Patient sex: F
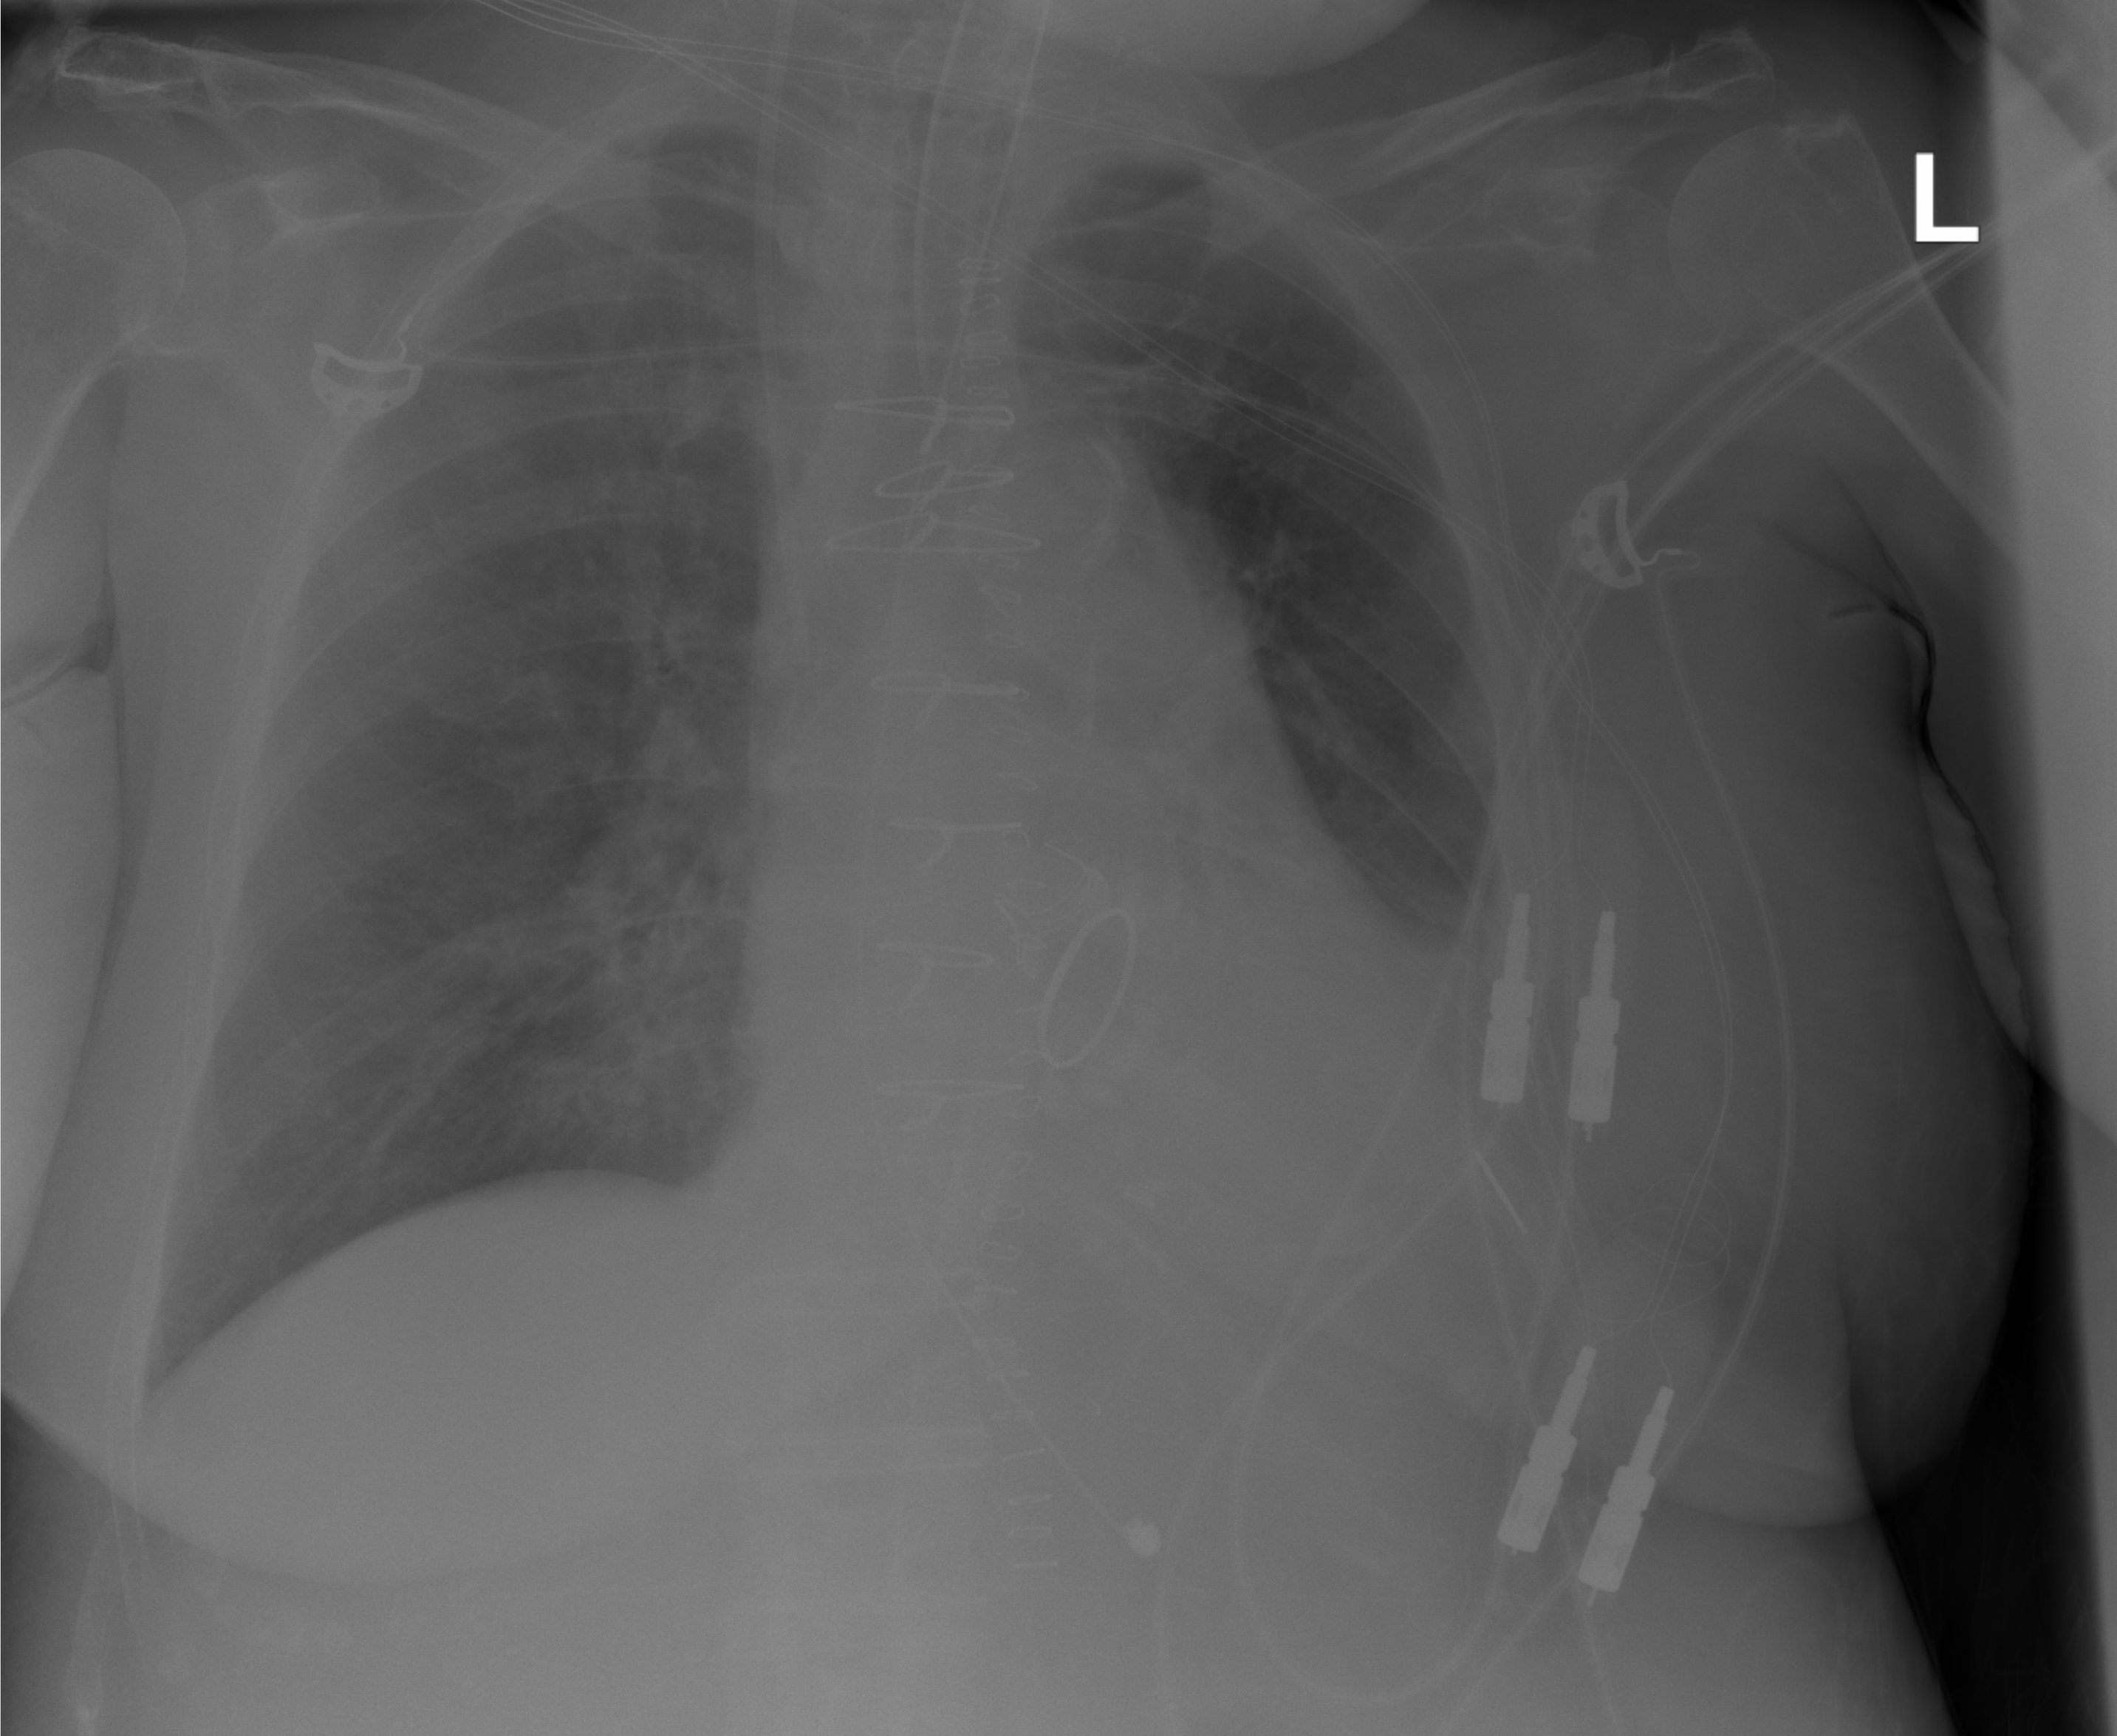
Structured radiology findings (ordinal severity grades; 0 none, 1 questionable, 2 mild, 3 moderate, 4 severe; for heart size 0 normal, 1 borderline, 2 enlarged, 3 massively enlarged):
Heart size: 1
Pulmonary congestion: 2
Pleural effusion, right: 0
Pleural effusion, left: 2
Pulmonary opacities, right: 2
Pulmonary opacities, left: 0
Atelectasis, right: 0
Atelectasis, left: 2